Question: I want to create a forced layout diagram of my rails application data as <URL>
I have a rails application with tables as per the diagram below:

I would like to create an expression in the controller that can output JSON in the required format which is:
'''
{
"user":[
{"name":"Myriel"},
{"name":"Napoleon"},
{"name":"Mlle.Baptistine"}
],
"relationship":[
{"source":1,"target":0},
{"source":2,"target":0},
{"source":3,"target":0}
]
}
'''
I guess this would involve a query in the controller- something like:
'''
class GraphController < ApplicationController
def data
render :json => User.select('name')
render :json => Relationship.select('follower_id') & Relationship.select('followed_id')
end
end
'''
but then how do I combine the json output into one as per the example above? and also how to I rename the output so that follower_id becomes source and followed_id becomes target?
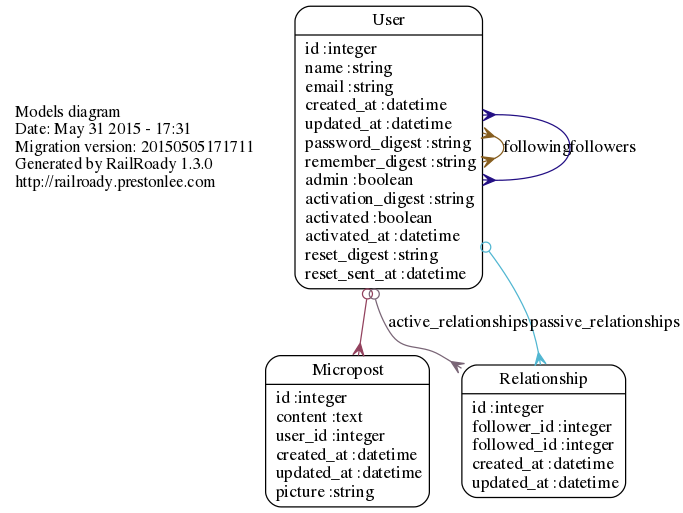
Answer: You have quite a few options:
1. You can construct the appropriate structure and and then pass it to render, just like this: render json: {
user: User.select('name')].map { |u|
{ name: u.name }
},
relationship: Relationship.select(:follower_id, :followed_id).map { |r|
{ source: r.follower_id, target: r.followed_id }
}
}
2. The former approach works, but it can become pretty complex. At this point you probably should think of making JSON rendering go via a separate view layer. It can be anything you like: ERB, which is quite exotic, that I've never seen it in the wild, but still quite viable; you should be able to name your template like show.json.erb and go from there A separate class that will build structures like in option no. 1 to be rendered in JSON, a sort of presenter ... And finally, which seems the most appropriate to me, some JSON-specific rendering engine: RABL, JBuilder or whatever, there's a whole bunch out there
However, it should not be understated that rendering JSON from a controller like this is considered a bad smell. Having view code in a controller goes against MVC, which is Rails based on.
That leaves us with a flavor of option #2, whatever matches the complexity of the task at hand (according to your own gut feeling).
Hope this helps!